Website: macys
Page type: cart
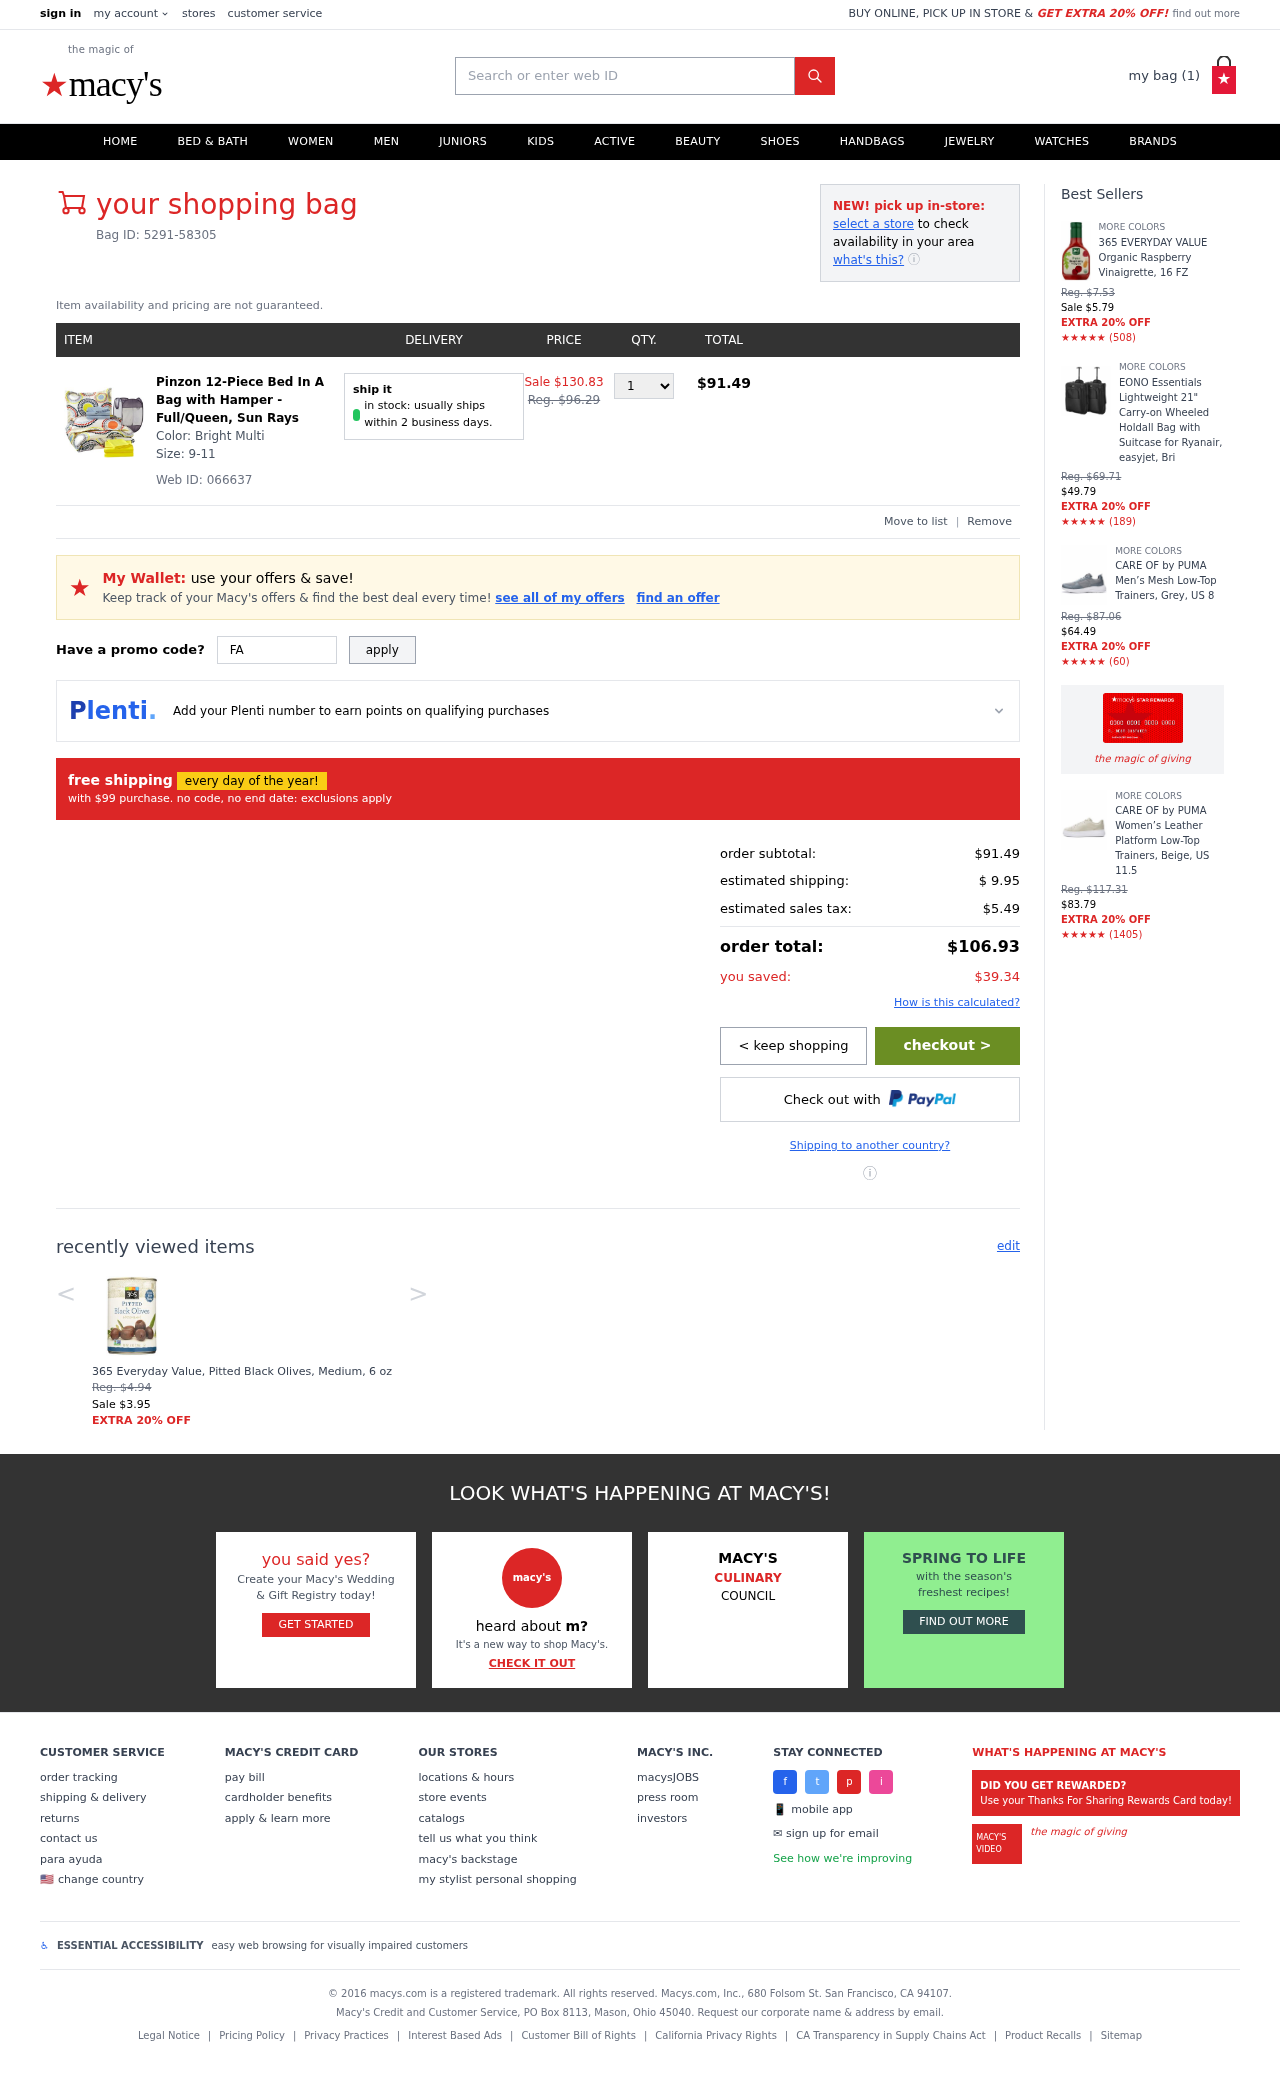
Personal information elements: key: PII_PROMO_CODE
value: FALL86
Product elements: key: PRODUCT1_NAME
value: Pinzon 12-Piece Bed In A Bag with Hamper - Full/Queen, Sun Rays
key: PRODUCT1_PRICE
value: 91.49
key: PRODUCT1_QUANTITY
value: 1
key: PRODUCT2_NAME
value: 365 Everyday Value, Pitted Black Olives, Medium, 6 oz
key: PRODUCT2_PRICE
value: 3.95
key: PRODUCT3_NAME
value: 365 EVERYDAY VALUE Organic Raspberry Vinaigrette, 16 FZ
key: PRODUCT3_NUM_RATINGS
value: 508
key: PRODUCT3_PRICE
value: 5.79
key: PRODUCT4_NAME
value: EONO Essentials Lightweight 21" Carry-on Wheeled Holdall Bag with Suitcase for Ryanair, easyjet, Bri
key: PRODUCT4_NUM_RATINGS
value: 189
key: PRODUCT4_PRICE
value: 49.79
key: PRODUCT5_NAME
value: CARE OF by PUMA Men’s Mesh Low-Top Trainers, Grey, US 8
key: PRODUCT5_NUM_RATINGS
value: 60
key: PRODUCT5_PRICE
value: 64.49
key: PRODUCT6_NAME
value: CARE OF by PUMA Women’s Leather Platform Low-Top Trainers, Beige, US 11.5
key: PRODUCT6_NUM_RATINGS
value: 1405
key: PRODUCT6_PRICE
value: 83.79
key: PRODUCT1_ORIGINAL_PRICE
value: Sale $130.83
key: PRODUCT1_TOTAL
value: $91.49
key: PRODUCT2_ORIGINAL_PRICE
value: Reg. $4.94
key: PRODUCT3_ORIGINAL_PRICE
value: Reg. $7.53
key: PRODUCT3_RATING
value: ★★★★★
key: PRODUCT4_ORIGINAL_PRICE
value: Reg. $69.71
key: PRODUCT4_RATING
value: ★★★★★
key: PRODUCT5_ORIGINAL_PRICE
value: Reg. $87.06
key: PRODUCT5_RATING
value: ★★★★★
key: PRODUCT6_ORIGINAL_PRICE
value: Reg. $117.31
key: PRODUCT6_RATING
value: ★★★★★
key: PRODUCT_WEB_ID
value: Web ID: 066637
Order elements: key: ORDER_NUM_ITEMS
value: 1
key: ORDER_BAG_ID
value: Bag ID: 5291-58305
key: ORDER_SUBTOTAL
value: $91.49
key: ORDER_SHIPPING_COST
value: $ 9.95
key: ORDER_TAX
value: $5.49
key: ORDER_TOTAL
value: $106.93
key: ORDER_SAVINGS
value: $39.34
Search elements: key: HEADER_SEARCH
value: Search or enter web ID